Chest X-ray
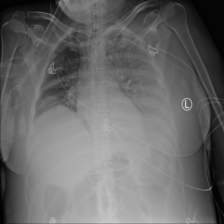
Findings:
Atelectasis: negative
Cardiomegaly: negative
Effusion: positive
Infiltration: negative
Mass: negative
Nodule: negative
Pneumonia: negative
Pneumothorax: negative
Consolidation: negative
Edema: negative
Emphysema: negative
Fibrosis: negative
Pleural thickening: positive
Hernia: negative